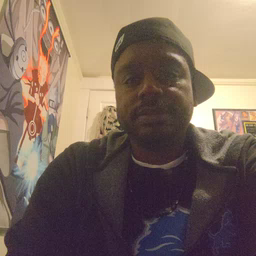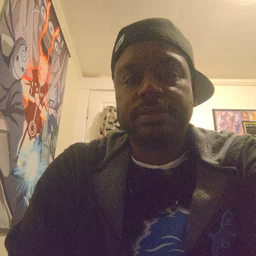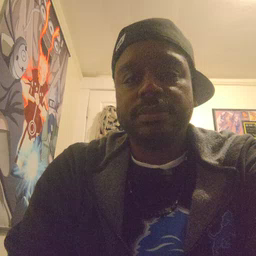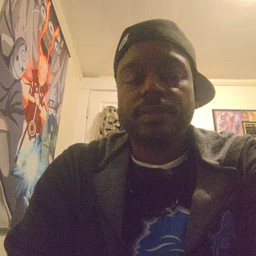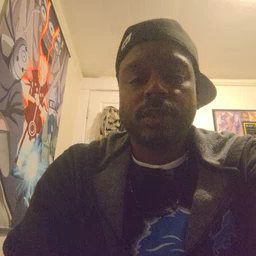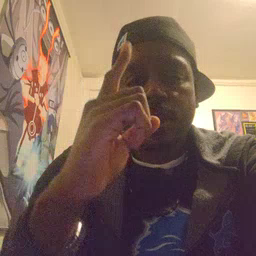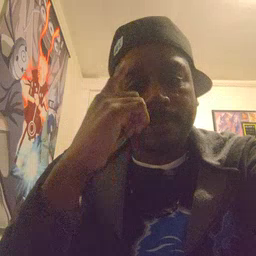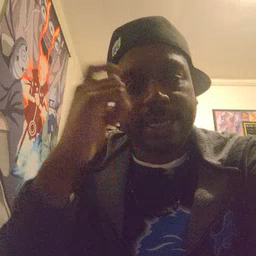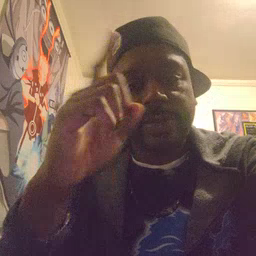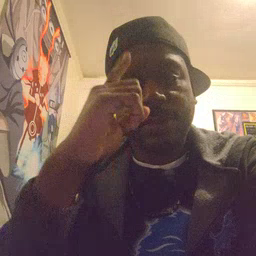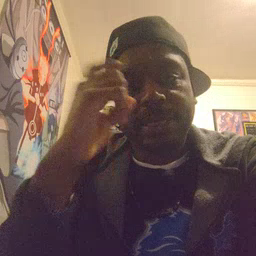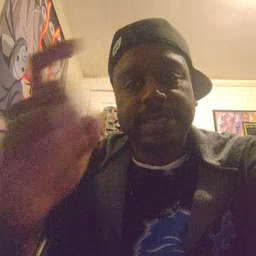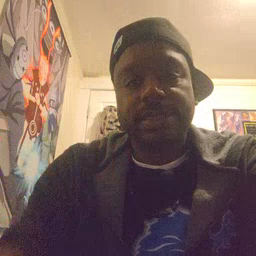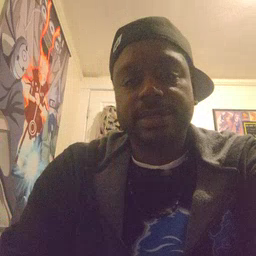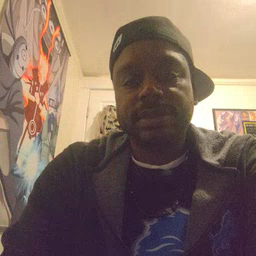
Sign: penny